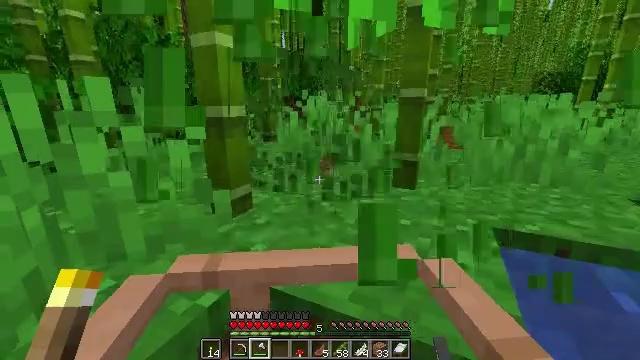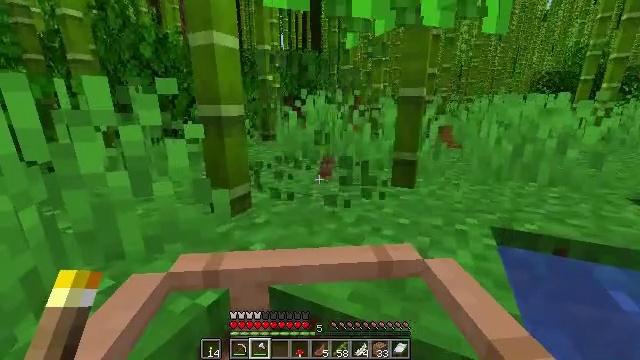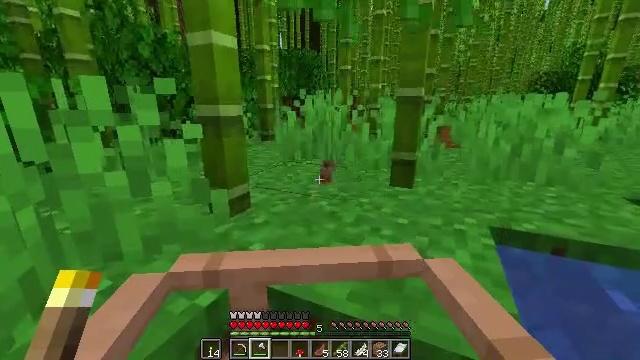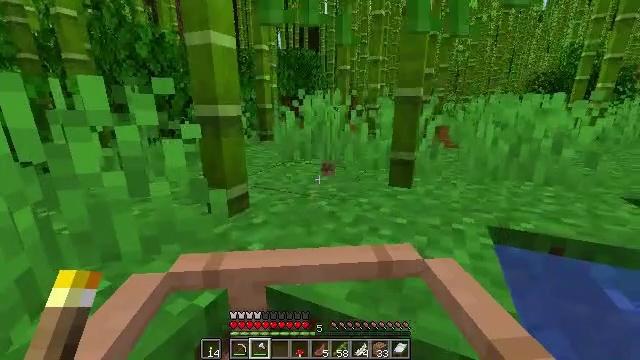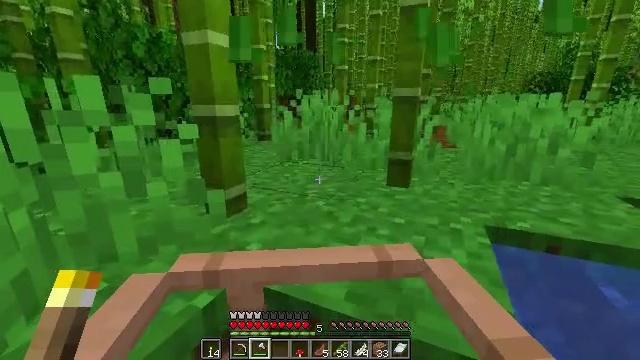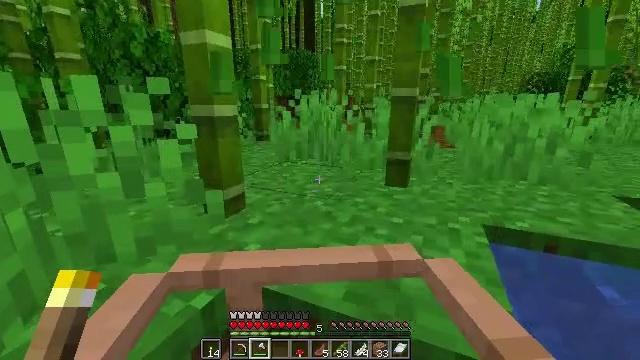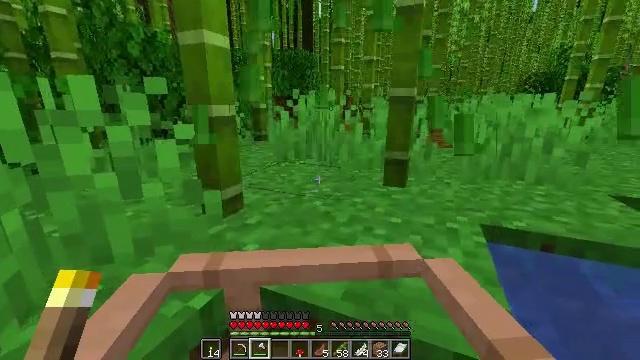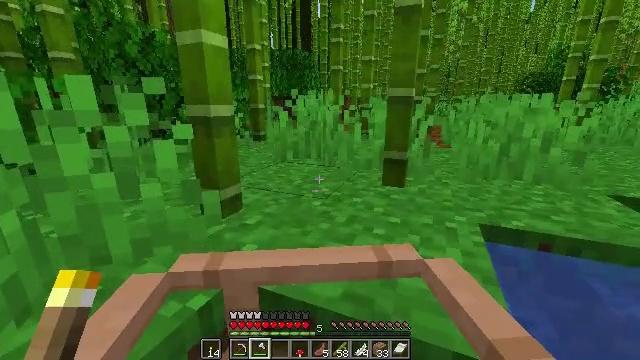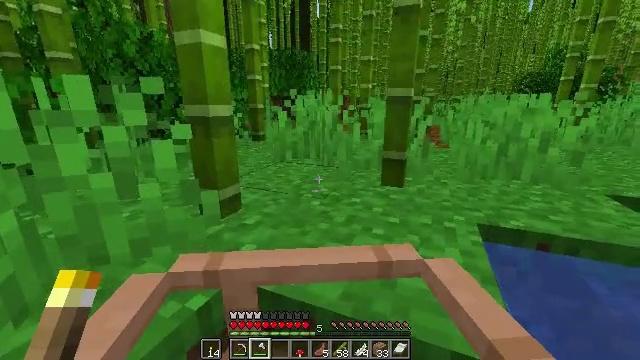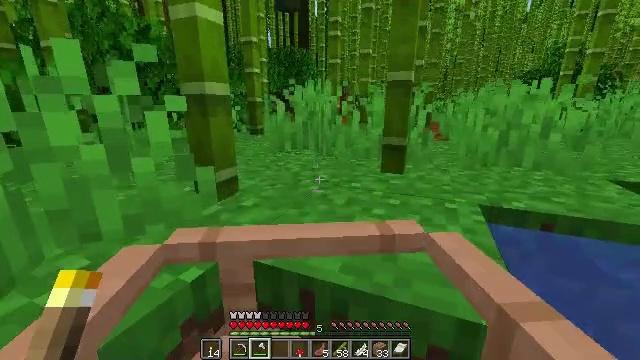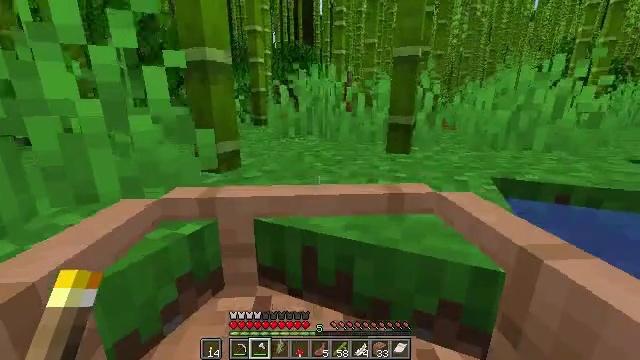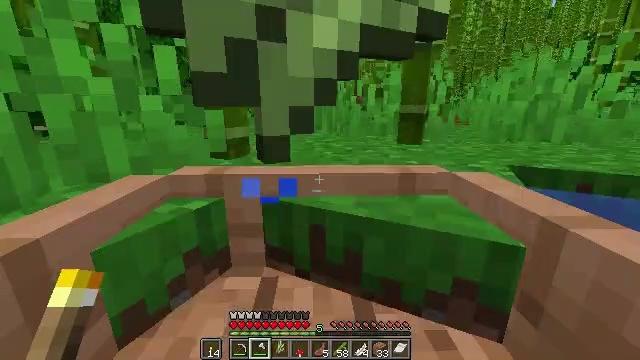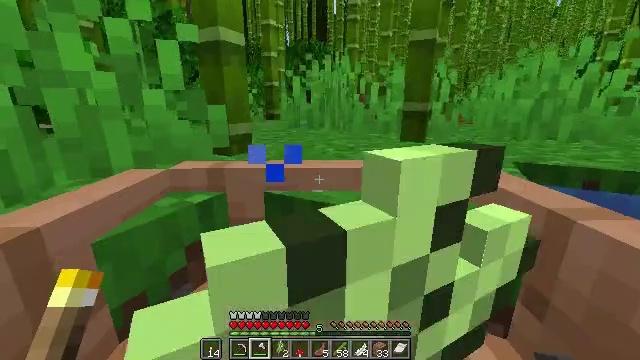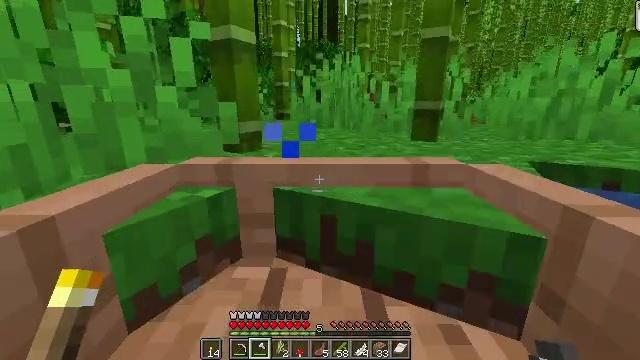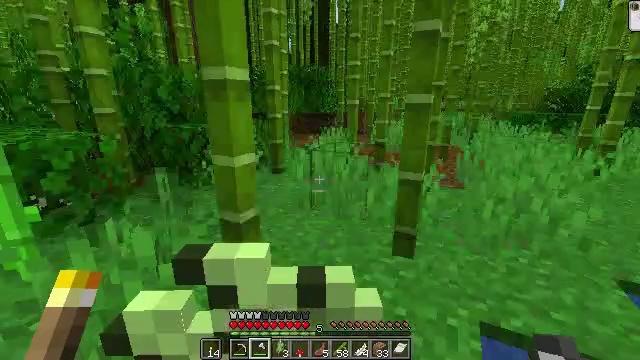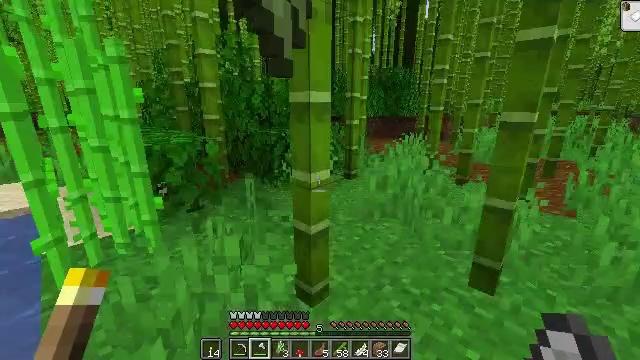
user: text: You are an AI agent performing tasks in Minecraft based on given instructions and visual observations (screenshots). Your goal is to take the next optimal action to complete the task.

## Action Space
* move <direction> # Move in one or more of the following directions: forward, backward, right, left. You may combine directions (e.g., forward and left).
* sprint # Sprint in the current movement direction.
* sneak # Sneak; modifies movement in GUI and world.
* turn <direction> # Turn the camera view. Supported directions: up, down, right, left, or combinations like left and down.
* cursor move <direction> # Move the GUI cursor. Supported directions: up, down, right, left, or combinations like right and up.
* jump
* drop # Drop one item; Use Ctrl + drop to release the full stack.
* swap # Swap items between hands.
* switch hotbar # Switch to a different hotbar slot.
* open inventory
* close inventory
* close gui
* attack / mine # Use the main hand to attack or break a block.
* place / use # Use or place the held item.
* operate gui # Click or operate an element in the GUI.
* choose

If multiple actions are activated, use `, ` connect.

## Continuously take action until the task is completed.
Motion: motion action
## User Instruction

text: Mine the sugar cane near rivers.
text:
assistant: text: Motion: no_op
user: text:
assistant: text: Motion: no_op
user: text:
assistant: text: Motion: no_op
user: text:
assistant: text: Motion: no_op
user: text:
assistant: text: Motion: no_op
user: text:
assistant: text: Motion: no_op
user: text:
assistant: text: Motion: no_op
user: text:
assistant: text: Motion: sneak
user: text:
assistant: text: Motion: sneak
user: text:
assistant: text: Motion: sneak
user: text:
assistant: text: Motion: turn left
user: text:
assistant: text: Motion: no_op
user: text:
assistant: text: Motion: turn left
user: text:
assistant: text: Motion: turn left
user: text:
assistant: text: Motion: turn left
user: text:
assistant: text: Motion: move forward, turn left and up
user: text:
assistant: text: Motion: move forward, turn left and up
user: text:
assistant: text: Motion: move forward, turn left
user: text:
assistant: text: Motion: move forward
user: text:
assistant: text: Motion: move forward
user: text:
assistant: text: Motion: move forward
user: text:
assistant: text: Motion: move forward, turn left
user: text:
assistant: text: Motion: turn left and down
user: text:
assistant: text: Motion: turn right and down
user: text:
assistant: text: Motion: turn right and down
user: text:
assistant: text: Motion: turn left and down
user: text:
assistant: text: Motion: turn left and down
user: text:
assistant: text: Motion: turn left and down
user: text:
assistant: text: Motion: no_op
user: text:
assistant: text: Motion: attack / mine